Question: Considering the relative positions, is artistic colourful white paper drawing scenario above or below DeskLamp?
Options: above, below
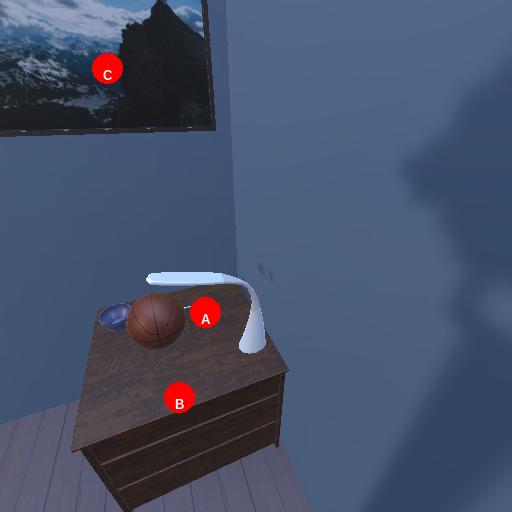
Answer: above